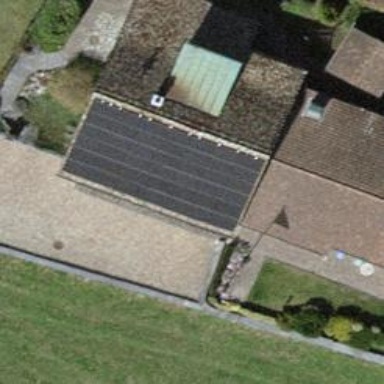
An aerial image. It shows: Solar power generator using photovoltaic method with solar photovoltaic panel types.